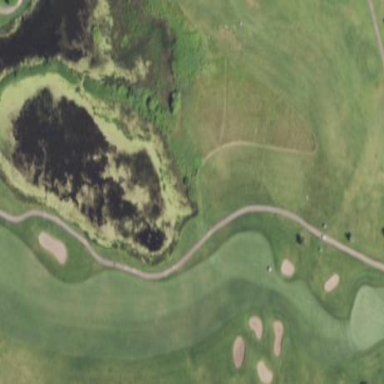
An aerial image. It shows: Grassy area designated as golf fairway.